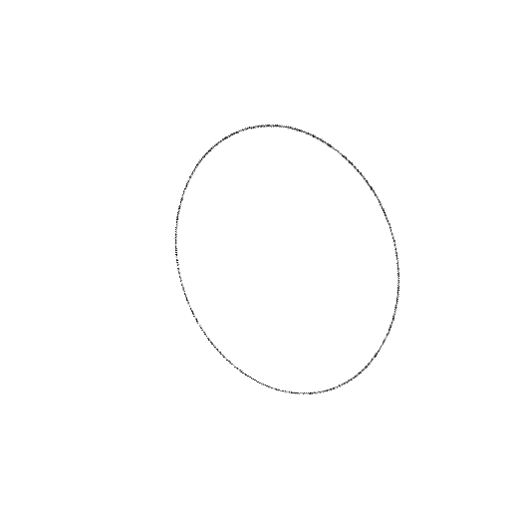
Crossing number: 0